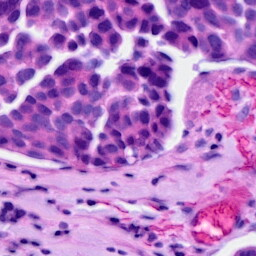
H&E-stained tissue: Ovarian